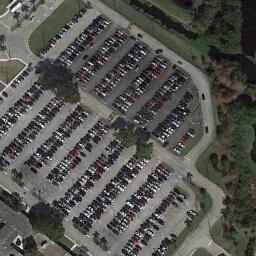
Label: parking_lot